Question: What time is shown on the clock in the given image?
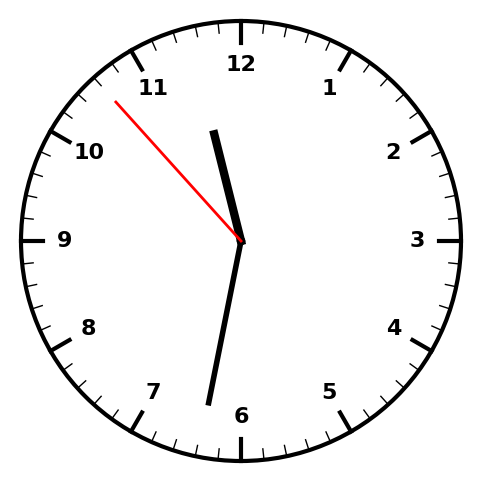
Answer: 11:31:53